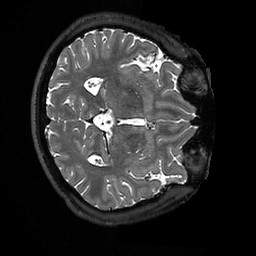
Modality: T2w
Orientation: axial
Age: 28
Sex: male
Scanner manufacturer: ge
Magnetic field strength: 3 T
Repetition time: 3.202 s
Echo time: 0.06696 s